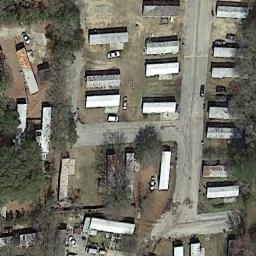
Label: residential